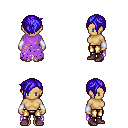
a pixel art fantasy rpg character, female body template, human, tanned skin, maroon tattered cape, gold greaves, blue pixie cut hairstyle, white cloth bracers, maroon shoes, four views (front, back, left, right), 2x2 character sprite sheet, small pixel art, hard edges, no anti-aliasing